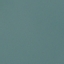
Land use / land cover: SeaLake